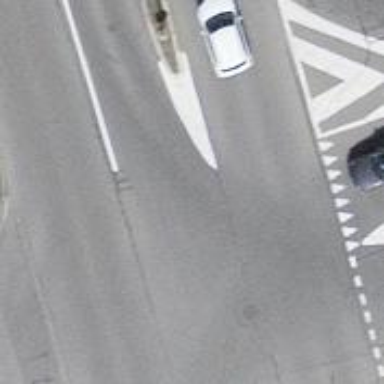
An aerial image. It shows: Secondary link road with asphalt surface.